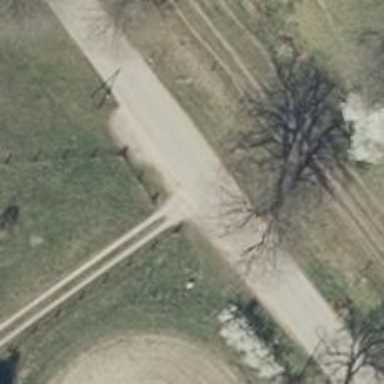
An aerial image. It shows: Asphalt road classified as tertiary.